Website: lowes
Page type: account-selection
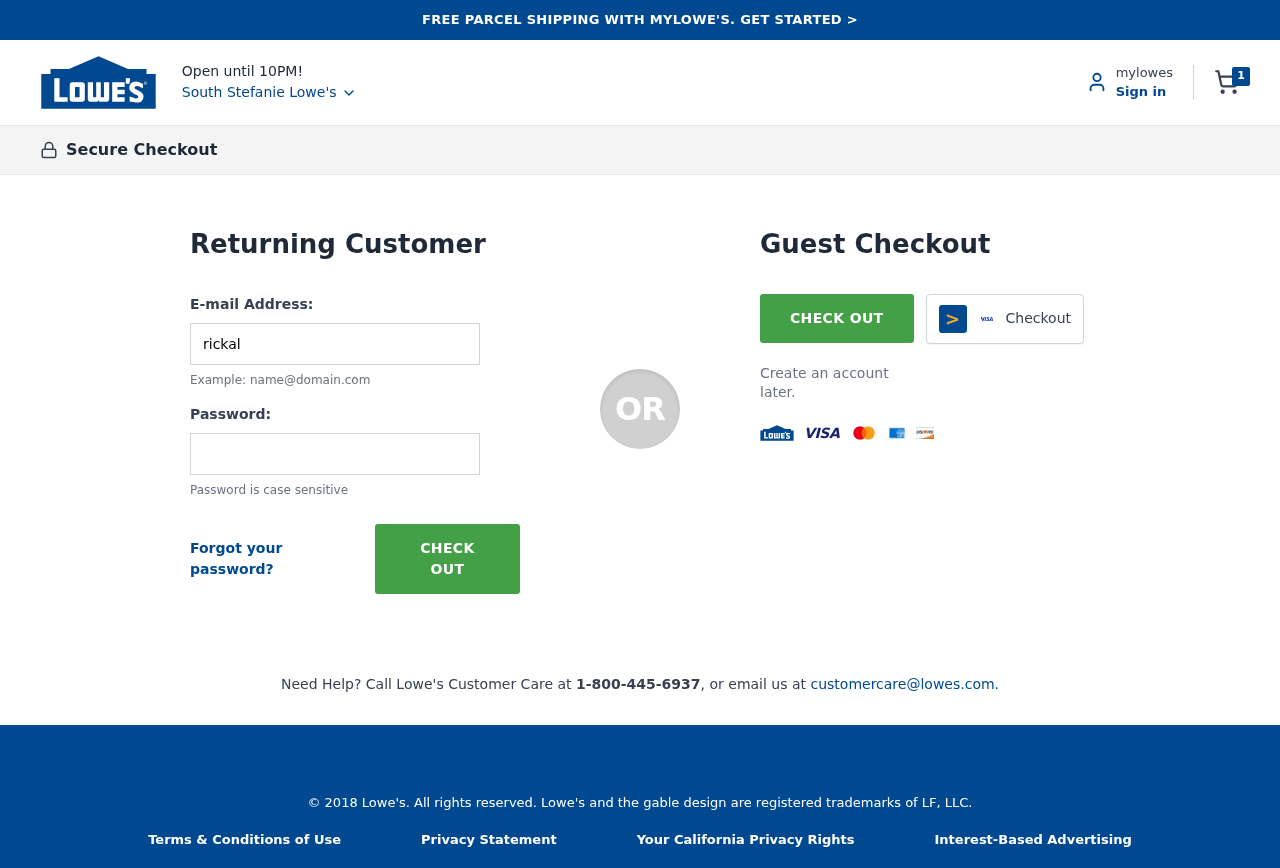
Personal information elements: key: PII_CITY
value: South Stefanie Lowe's
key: PII_LOGIN_USERNAME
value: rickallen21
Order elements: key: ORDER_NUM_ITEMS
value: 1